Interaction volume radius: 5 \u00c5
Interaction volume height: 45 \u00c5
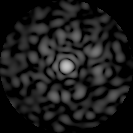
Disorder parameter: 0.8307